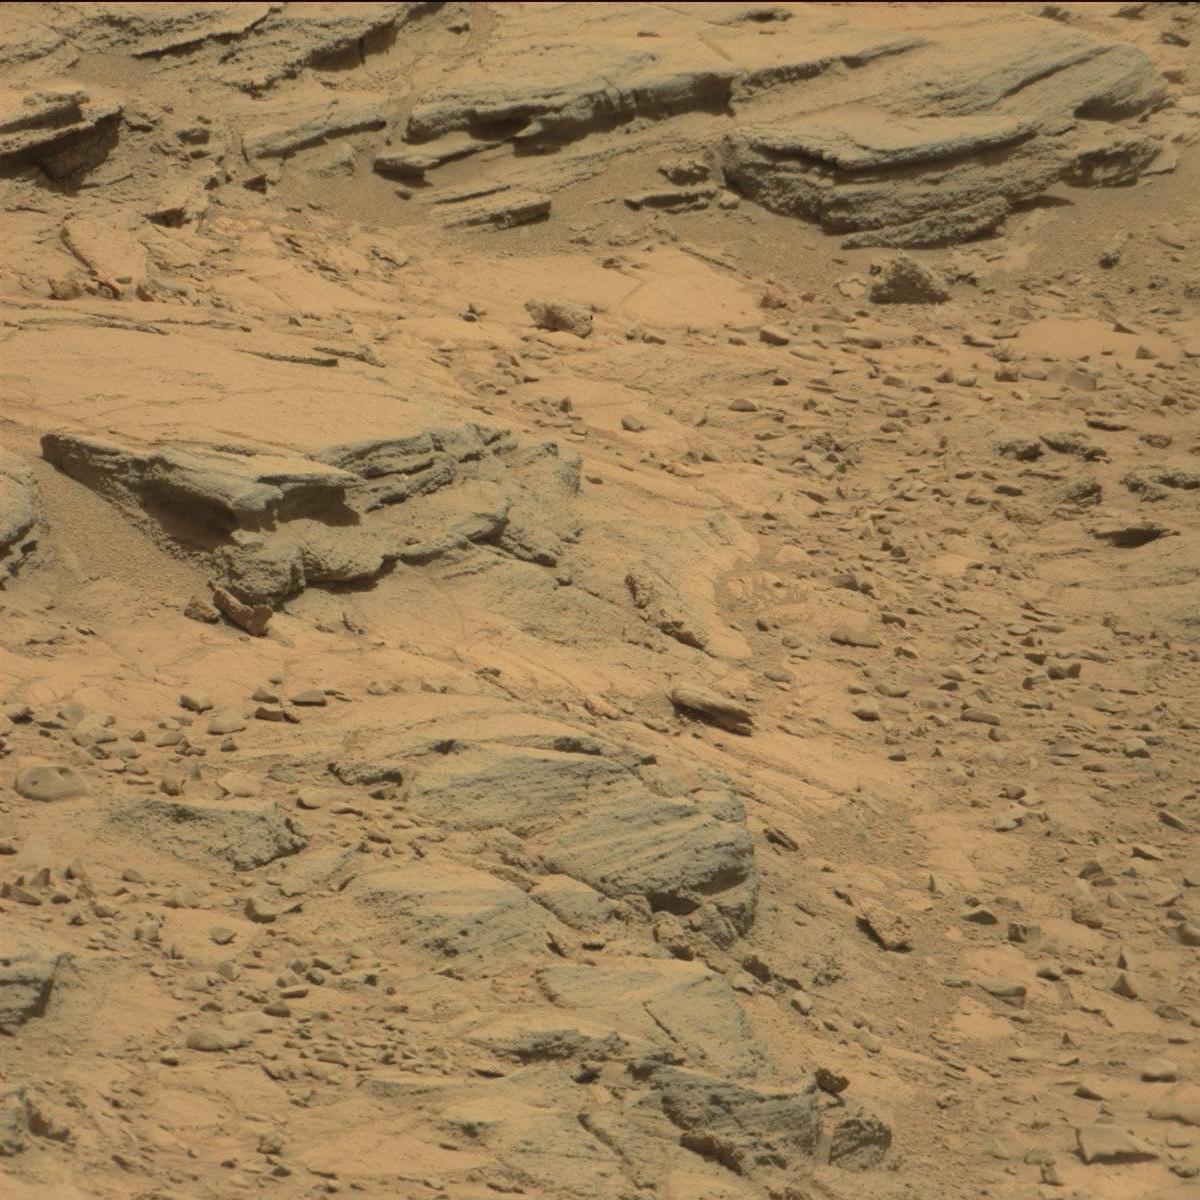
Terrain classes present: Bedrock, Sand / Soil